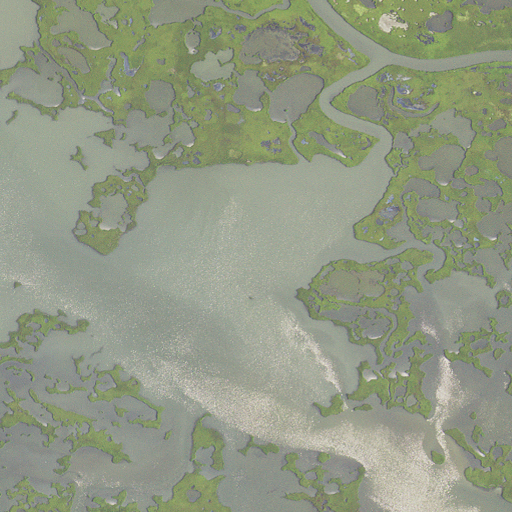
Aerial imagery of island in Maryland named Mills Island containing open water and herbaceous wetlands